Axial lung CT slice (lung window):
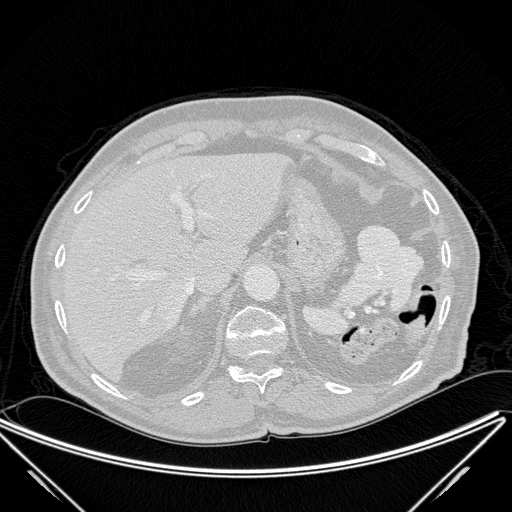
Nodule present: no